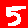
Digit: 5